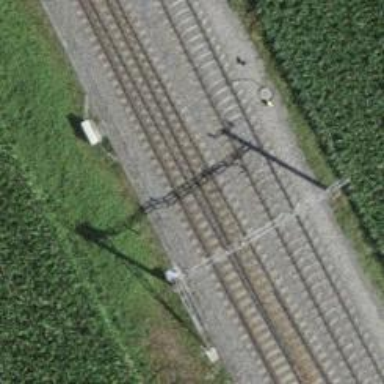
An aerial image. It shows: Railway with electrified contact lines.